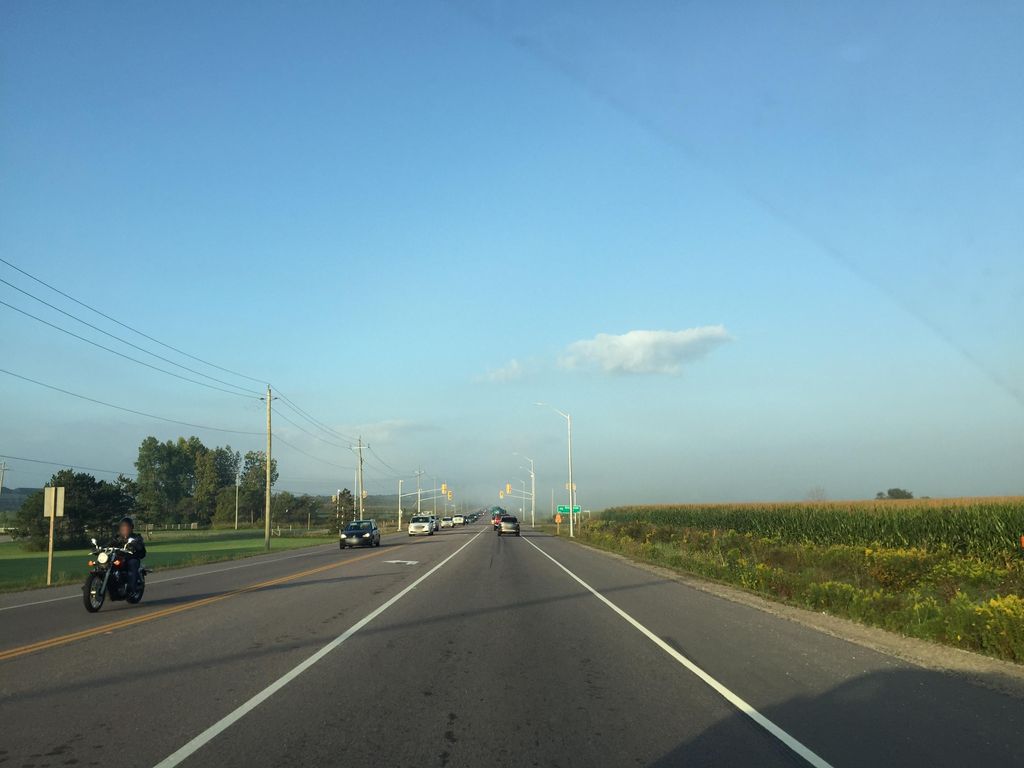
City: kitchener-waterloo